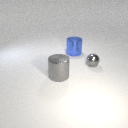
small gray metal sphere in front of large blue metal cylinder